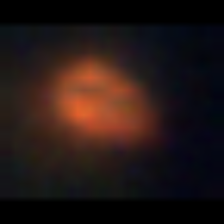
Taxon: NanoPlankton
Group: Other